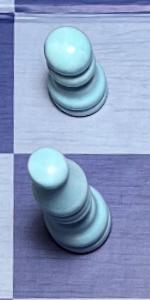
Label: Bishop_White